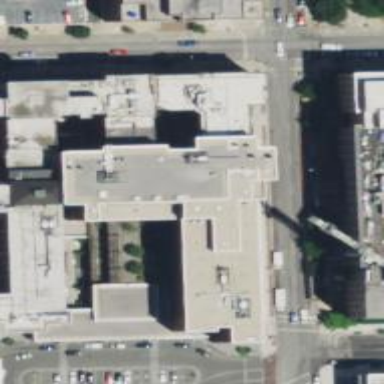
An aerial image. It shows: Hospital building.